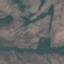
Label: HerbaceousVegetation